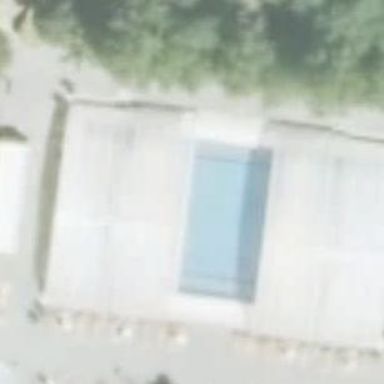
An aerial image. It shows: Swimming pool located in leisure land.